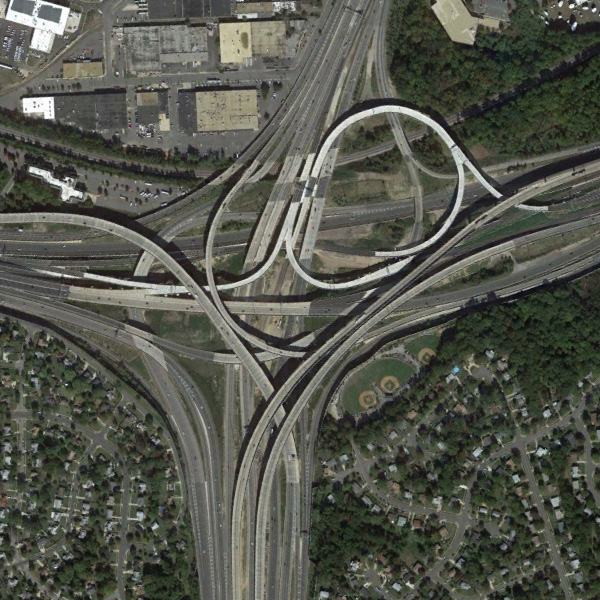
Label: Viaduct